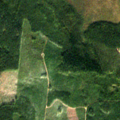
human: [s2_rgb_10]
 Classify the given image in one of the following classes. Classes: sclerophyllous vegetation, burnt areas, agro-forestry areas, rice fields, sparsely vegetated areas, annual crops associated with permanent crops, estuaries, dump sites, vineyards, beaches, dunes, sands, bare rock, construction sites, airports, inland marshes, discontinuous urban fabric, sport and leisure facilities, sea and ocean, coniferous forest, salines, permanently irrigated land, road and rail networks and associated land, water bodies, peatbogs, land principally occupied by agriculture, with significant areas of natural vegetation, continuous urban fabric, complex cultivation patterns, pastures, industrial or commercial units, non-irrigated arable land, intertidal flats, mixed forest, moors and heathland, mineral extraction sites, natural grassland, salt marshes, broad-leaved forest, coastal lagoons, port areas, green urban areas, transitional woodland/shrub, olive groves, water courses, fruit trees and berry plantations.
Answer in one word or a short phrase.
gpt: coniferous forest, transitional woodland/shrub, peatbogs